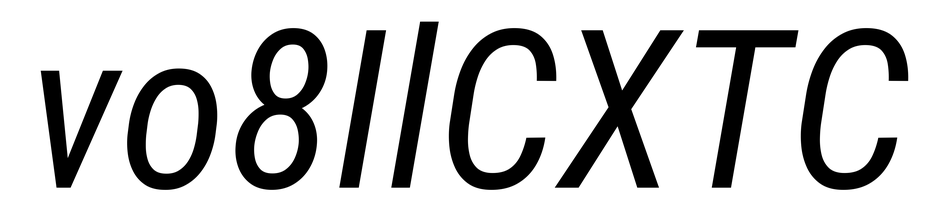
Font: Roboto-Italic_Condensed_Italic